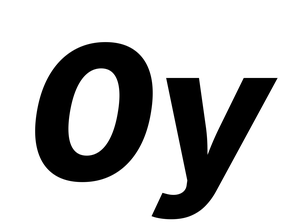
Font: Inter-Italic_ExtraBold_Italic